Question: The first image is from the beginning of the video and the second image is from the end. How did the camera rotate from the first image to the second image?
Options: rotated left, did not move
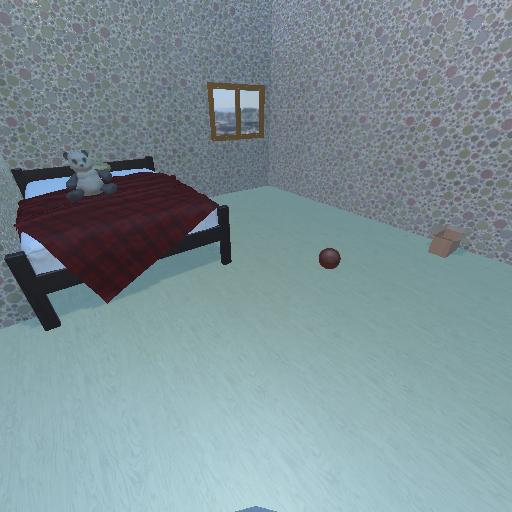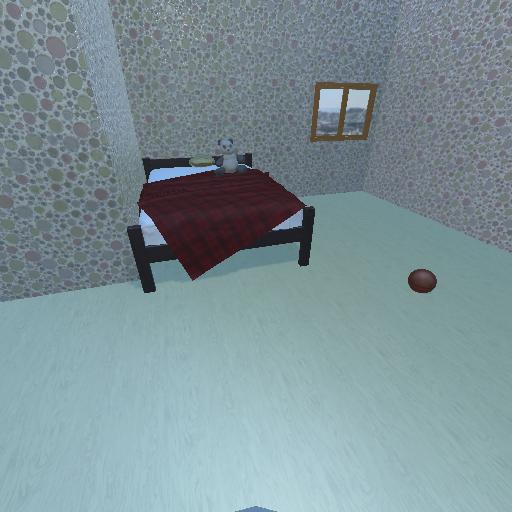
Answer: rotated left